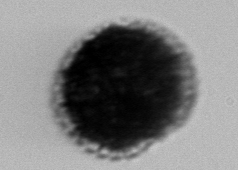
Label: Gonyaulax